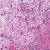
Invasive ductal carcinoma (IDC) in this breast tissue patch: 0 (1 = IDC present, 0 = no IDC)